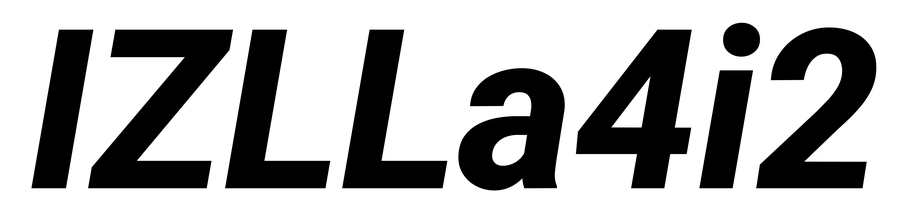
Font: Roboto-Italic_ExtraBold_Italic